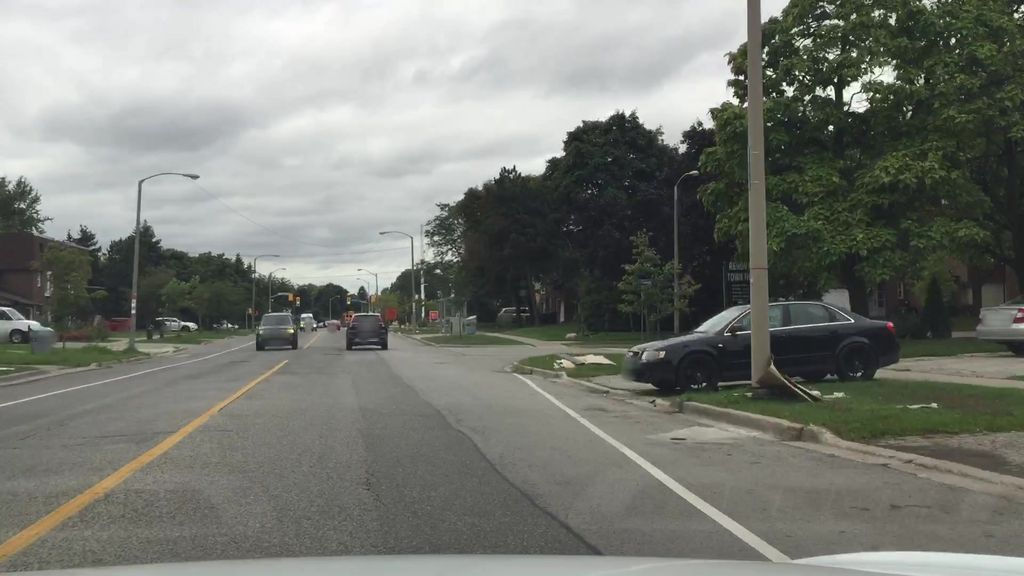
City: toronto